Question: I am trying to implement a Google Map marker with infoWindow that if someone clicks on this infoWindow, it plays a song and if clicks again, it stops. To visualize this, I write a custom infoWindow layout. There is, in infoWindow, you can see user and track info with a button. This button shows play icon if the track does not begin to play yet, and if it pressed (press on infoWindow, not the button), I hope it changes its icon from "play" to "stop". However, I cannot change my custom infoWindow's view depending on infoWindowClickListener activity. I tried to change infoWindowAdapter especially but I do not want to change view of all other infoWindows and also I want to see the change immediately. In this way, the infoWindow refreshes its view after I click on the marker again. In other words, it does not change the view simultaneously with my click action.
Here you can see what I am talking about. Stop status on left, play status on right:

Here is my futile effort for adapter:
'''
public class OrangeInfoWindowAdapter implements GoogleMap.InfoWindowAdapter {
Context context;
ImageButton playButton;
boolean onPlay;
public OrangeInfoWindowAdapter(Context context, boolean onPlay) {
this.context = context;
this.onPlay = onPlay;
}
@Override
public View getInfoWindow(Marker arg0) {
LayoutInflater inflater = LayoutInflater.from(context);
View v = inflater.inflate(R.layout.orange_infowindow, null);
v.setMinimumWidth(280);
v.setMinimumHeight(120);
TextView tvUsername = (TextView) v.findViewById(R.id.tv_username);
TextView tvTrack = (TextView) v.findViewById(R.id.tv_track);
int index = arg0.getTitle().indexOf("*");
try {
tvUsername.setText(arg0.getTitle().substring(0, index - 1) + "
" + arg0.getTitle().substring(index + 2));
} catch (StringIndexOutOfBoundsException e) {
}
tvUsername.setTextSize(10);
tvUsername.setTextColor(Color.rgb(70, 70, 70));
index = arg0.getSnippet().indexOf("*");
try {
tvTrack.setText(arg0.getSnippet().substring(0, index - 1) + "
" + arg0.getSnippet().substring(index + 2));
} catch (StringIndexOutOfBoundsException e) {
}
tvTrack.setTextSize(10);
tvTrack.setTextColor(Color.rgb(230, 92, 1));
playButton = (ImageButton) v.findViewById(R.id.playButton);
if (onPlay)
onPlay();
return v;
}
public void onPlay() {
playButton.setBackgroundResource(R.drawable.info_stop_button);
}
public void onStop() {
playButton.setBackgroundResource(R.drawable.info_play_button);
}
@Override
public View getInfoContents(Marker arg0) {
return null;
}
}
'''
And this is my onInfoWindowClick():
'''
@Override
public void onInfoWindowClick(Marker marker) {
if (!infoWindowPlayerActive) {
int index = findMarkerIndex(marker);
OrangeInfoWindowAdapter infoWindowAdapter2 = new OrangeInfoWindowAdapter(getActivity().getApplicationContext(), true);
googleMap.setInfoWindowAdapter(infoWindowAdapter2);
new InfoWindowPlayerTask(mainActivity).execute(activities.get(index).getTrackId());
infoWindowPlayerActive = true;
}
else {
// same thing...
infoWindowPlayerActive = false;
}
}
'''
If you want more information to understand the problem clearly, please ask me.
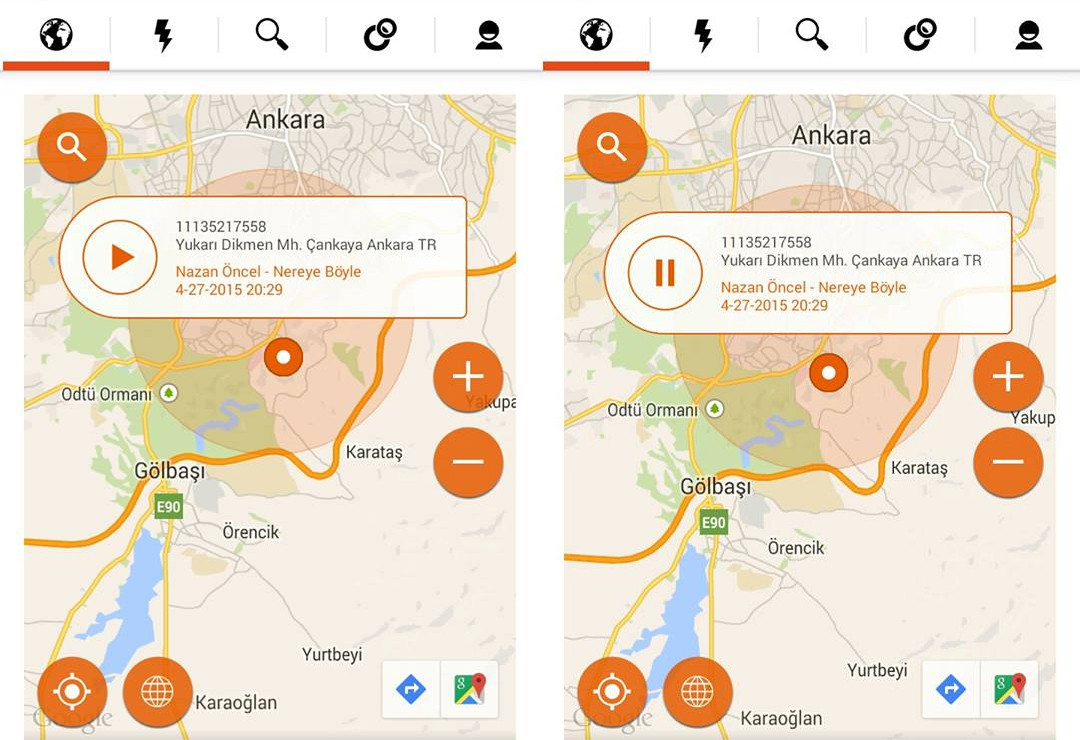
Answer: > The GoogleMap API v.2 does not support any interaction on InfoWindow, besides opening and closing it.
, there is an amazing hack implemented <URL>, on how you should create an interactive View inside your InfoWindow. Keep in mind that the same technique applies for Fragments too.
From the <URL>:
> Note: The info window that is drawn is not a live view. The view is rendered as an image (using View.draw(Canvas)) at the time it is returned. This means that any subsequent changes to the view will not be reflected by the info window on the map. To update the info window later (e.g., after an image has loaded), call showInfoWindow(). Furthermore, the info window will not respect any of the interactivity typical for a normal view such as touch or gesture events. However you can listen to a generic click event on the whole info window as described in the section below.